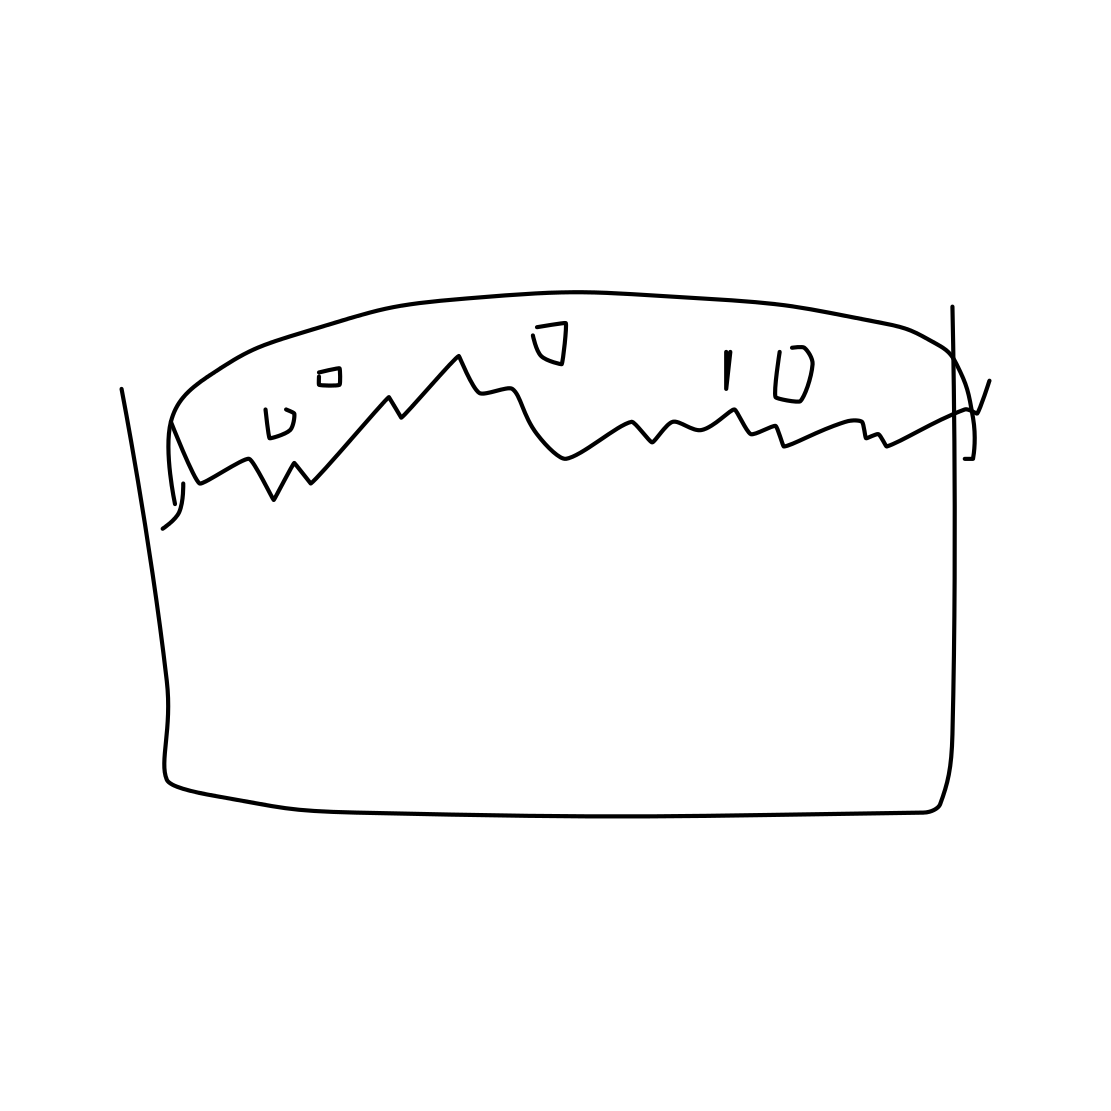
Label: cake